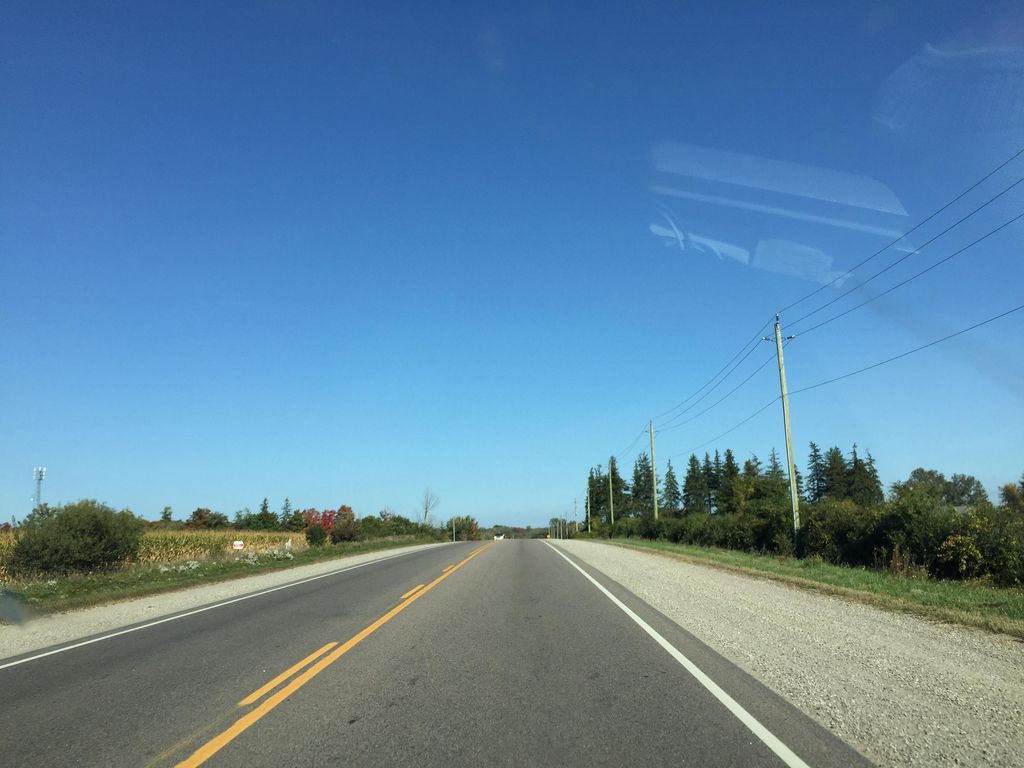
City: kitchener-waterloo